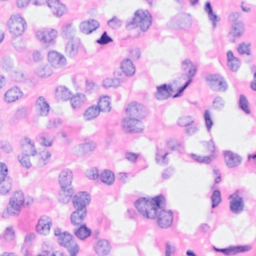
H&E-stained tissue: Breast